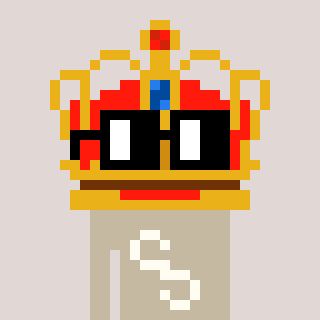
a pixel art character with square black glasses, a crown-shaped head and a bege-colored body on a warm background